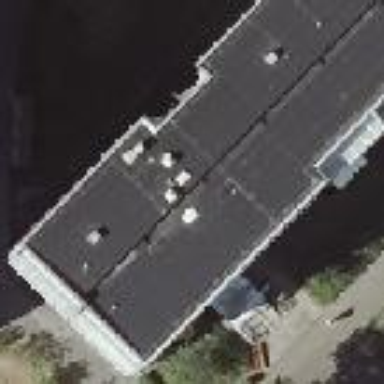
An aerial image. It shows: Flat-roofed apartment building.